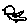
Label: bird